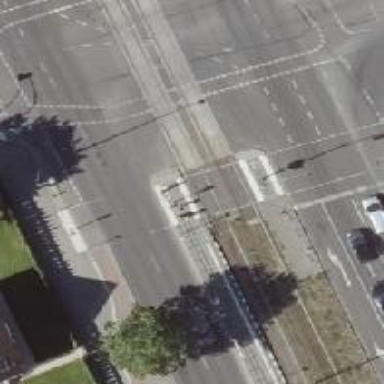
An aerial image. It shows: Tram crossing with traffic signals.